Interaction volume radius: 10 \u00c5
Interaction volume height: 15 \u00c5
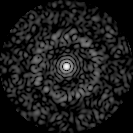
Disorder parameter: 0.8423